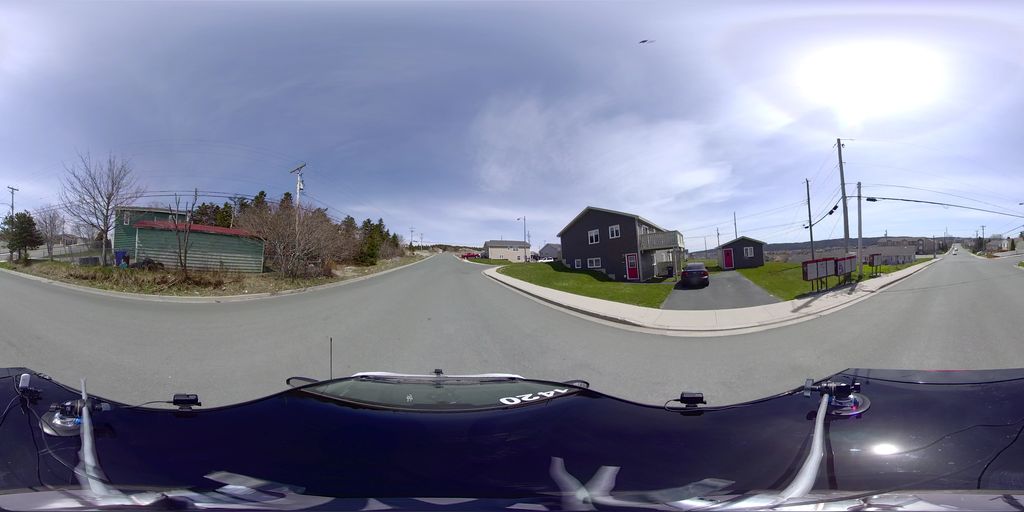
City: st_johns